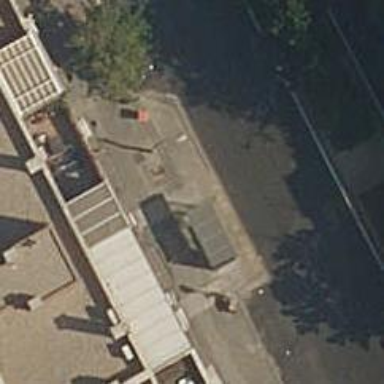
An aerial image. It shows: Bus stop with shelter. It is platform for public transport.